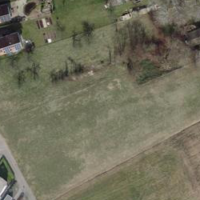
EUNIS habitat code: 25
Species observed at this site:
Sturnus vulgaris